Question: I'm trying to install fbprophet using pip on windows10 and the following error is showed
> ERROR: Command errored out with exit status 1: 'c:\program
files\python37\python.exe' -u -c 'import sys, setuptools, tokenize;
sys.argv[0] =
'"'"'C:\Users\ARJUNS~1\AppData\Local\Temp\pip-install-v9k4x_8v\fbprophet\setup.py'"'"';
='"'"'C:\Users\ARJUNS~1\AppData\Local\Temp\pip-install-v9k4x_8v\fbprophet\setup.py'"'"';f=getattr(tokenize,
'"'"'open'"'"', open)();code=f.read().replace('"'"'\r\n'"'"',
'"'"'\n'"'"');f.close();exec(compile(code, , '"'"'exec'"'"'))'
install --record
'C:\Users\ARJUNS~1\AppData\Local\Temp\pip-record-pjkjdpel\install-record.txt'
--single-version-externally-managed --compile Check the logs for full command output.
I have the pystan packet already installed

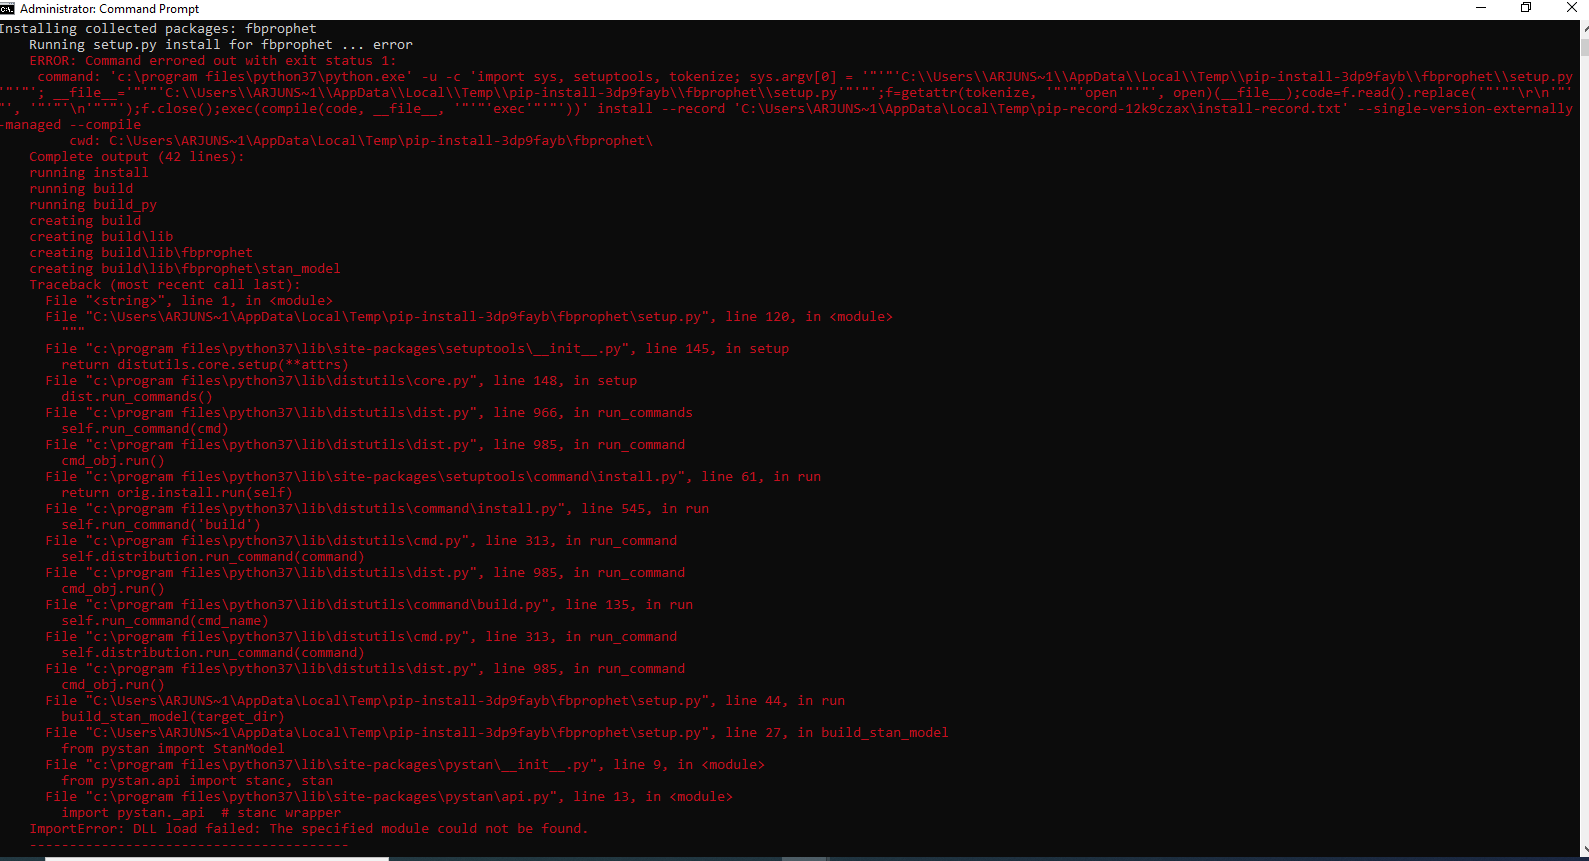
Answer: I had faced same problem. I used "conda" rather than "pip" for installation with steps shown below and it worked magical for me.
step 1: conda install -c anaconda ephem
step 2:conda install -c conda-forge pystan
step 3: conda install -c conda-forge fbprophet
Now you can go ahead with : "from fbprophet import Prophet" in python environment.